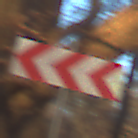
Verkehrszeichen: RichtungstafelnInKurvenGrossRechts
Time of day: SunriseSunset
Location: Outdoor (Nature)
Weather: Clear
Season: Autumn
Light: Natural